You are looking at the short-time Fourier spectrogram of a rotating shaft's vibration signal. Determine the machine's mechanical condition. Answer with exactly one of: normal, misalignment, unbalance, looseness.
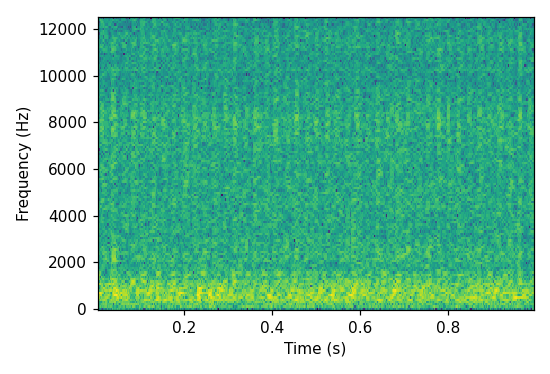
Answer: misalignment